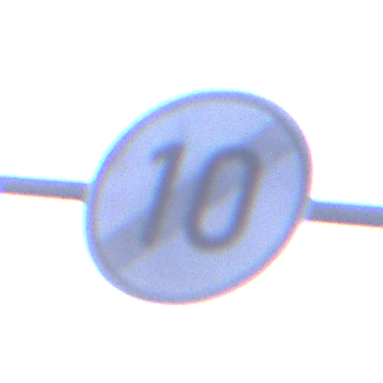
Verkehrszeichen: EndeGeschwindigkeit10
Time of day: SunriseSunset
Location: Outdoor (Nature)
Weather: Clear
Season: NotSpecified
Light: Natural